Question: when i type something in sublime 3 it has a white box appear around the text, when i out focus the sublime and get focus back, the text which is highlighted disappear.
So i have to press escape or space to turn it off before saving which is super annoying. Tried to turn off some highlight functions in sublime setting but doesn't work.
please see the example image below, thanks
p/s i dont install any plugin except package control, and it happens to every language (php, js, html, text, xml ...)

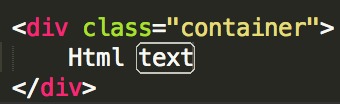
Answer: i used a vietnamese keyboard, so turn it off when the problem sold.
i think it may happen to another keyboard. thanks